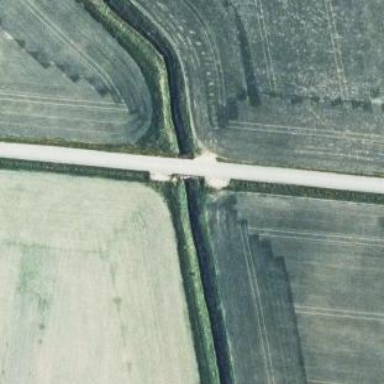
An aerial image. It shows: Unclassified road.